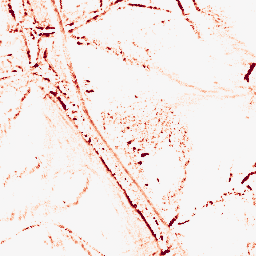
Category: morphological
Decomposition family: morphological_diamond
Decomposition parameters: operation: opening
radius: 3
Upsampling method: regularized
Upsampling parameters: scale: 2
lambda_reg: 0.001
Upsampling scale: 2